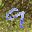
Label: 9